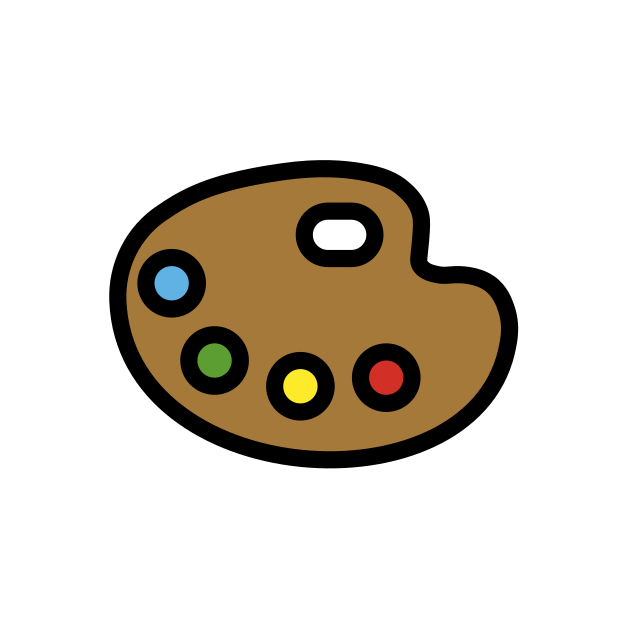
artist palette